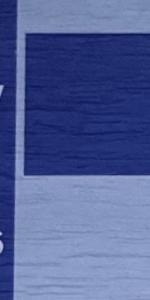
Label: Empty